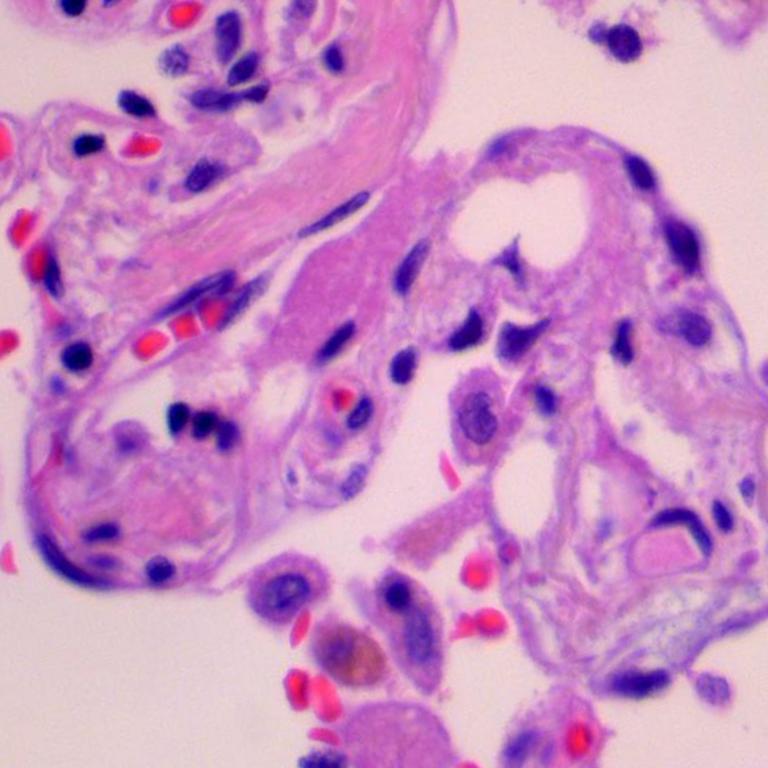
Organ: lung
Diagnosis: benign